Question: I am working on 'MVC4' Application (Razor engine). When ever I try to call a js function from a button, it says error :-
> Unterminated string constant

However it does not give any 'compile time' or 'runtime' error and works fine.
But on view there it clearly says about above mentioned error:
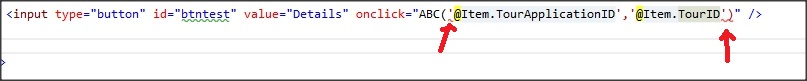
Answer: The Razor parser is picky, and in some cases it doesn't correctly parse or color-code the syntax. Your code will work.
To fix the issue, you can format the code in a way that the parser will know exactly how to figure this out. Use parentheses around all Razor server-side code references:
'''
<input type="button" id="btntest" value="Details"
onclick="ABC('@(Item.TourApplicationID)', '@(Item.TourID)')" />
'''
Edit: above may have only been working in VS 2013, with or without an update. (or not at all- I just remember it working.
Below should work, taken from <URL>:
'''
<input type="button" id="btntest" value="Details"
onclick="@("ABC('" & Item.TourApplicationID & "', '" & Item.TourID & "')")" />
'''
(I think that's correct. Hard to tell without the color-coding.)
I prefer string.format, so that onclick would look more like:
'''
onclick="@(String.Format("ABC('{0}', '{1}')", Item.TourApplicationID, Item.TourID) )"
'''